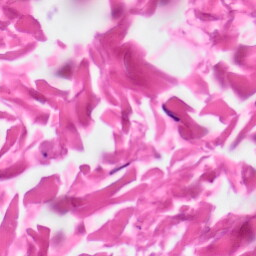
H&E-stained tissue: Skin